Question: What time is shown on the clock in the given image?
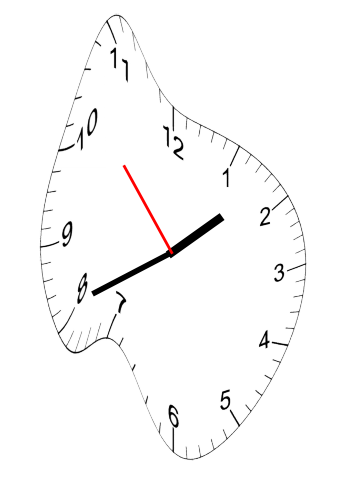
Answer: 01:40:53